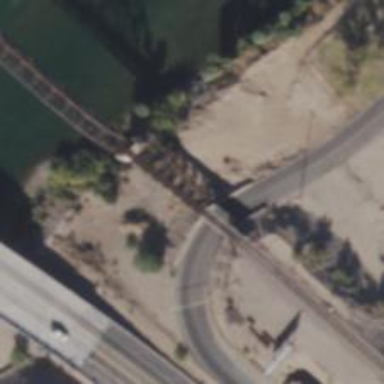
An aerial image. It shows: Bridge supported by piers.